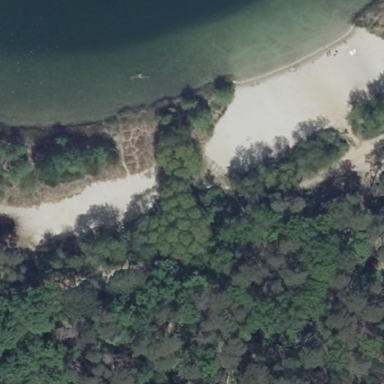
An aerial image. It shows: Beautiful beach with natural surroundings.